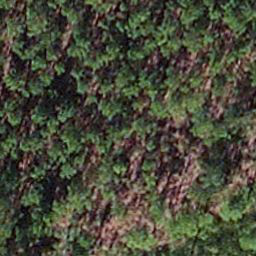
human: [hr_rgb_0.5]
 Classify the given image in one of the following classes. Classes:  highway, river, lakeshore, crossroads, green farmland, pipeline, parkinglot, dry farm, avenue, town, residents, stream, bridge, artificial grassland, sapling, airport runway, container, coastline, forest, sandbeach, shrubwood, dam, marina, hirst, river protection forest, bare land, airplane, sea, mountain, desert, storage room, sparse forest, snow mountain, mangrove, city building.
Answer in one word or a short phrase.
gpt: sapling